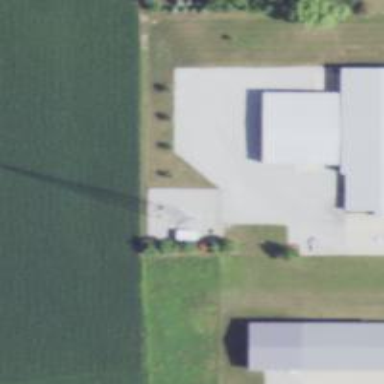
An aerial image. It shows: Mast tower used for communication.